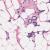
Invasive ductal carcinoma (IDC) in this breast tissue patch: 0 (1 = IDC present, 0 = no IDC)